Question:
I wanted to calculate Days_btwn_Shpmnt which is nothing but the number of days between the Ship Date. Need to calculate this across the first and second record and so on.
Can you help me how this can be done using Spark/Scala?
Thanks,
Joe
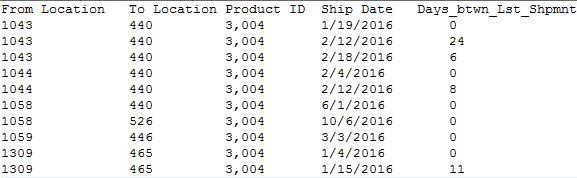
Answer: You can accomplish this using 'lag' function in spark. A sample script shows how it can done. Please note that the date has to be formatted in 'yyyy-mm-dd' format for 'datediff' function.
'''
import org.apache.spark.sql.functions._
import org.apache.spark.sql.expressions.Window
val df = Seq((1000, "2016-01-19"), (1000, "2016-02-12"), (1000, "2016-02-18"), (1000, "2016-02-04")).toDF("product_id", "date")
val result = df.withColumn("last_date" ,lag("date", 1).over(Window.partitionBy($"product_id").orderBy($"date"))).withColumn("daysToShipMent", datediff($"date", $"last_date"))
scala> result.select("product_id", "date", "daysToShipMent" ).show()
+----------+----------+--------------+
|product_id| date|daysToShipMent|
+----------+----------+--------------+
| 1000|2016-01-19| null|
| 1000|2016-02-04| 16|
| 1000|2016-02-12| 8|
| 1000|2016-02-18| 6|
+----------+----------+--------------+
'''